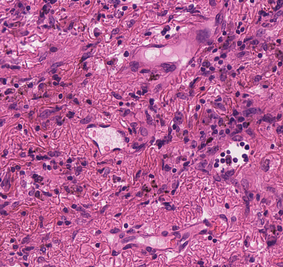
Tumor epithelial tissue: no
Tumor-associated stroma tissue: yes
Normal tissue: no